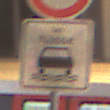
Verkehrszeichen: BeiNaesse
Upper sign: Geschwindigkeit60
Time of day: NotSpecified
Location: Indoor (Urban)
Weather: NotSpecified
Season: NotSpecified
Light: Artificial